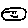
Label: smiley face